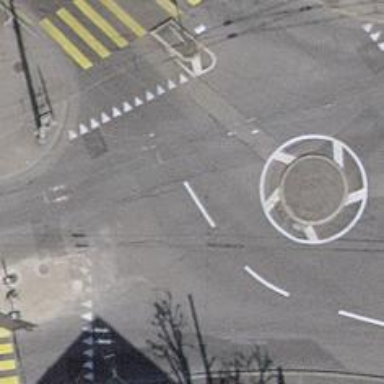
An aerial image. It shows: Asphalt road connected to tertiary road at roundabout. Trolley wires are present on the road.